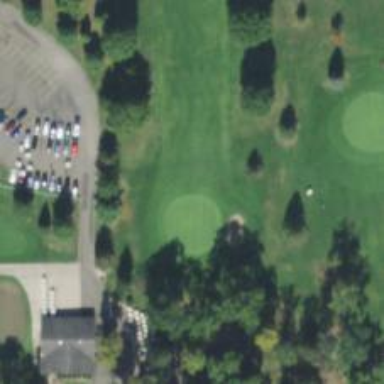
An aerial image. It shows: Golf hole.